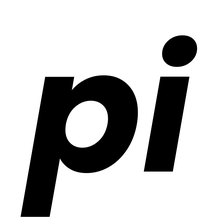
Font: Poppins-BoldItalic